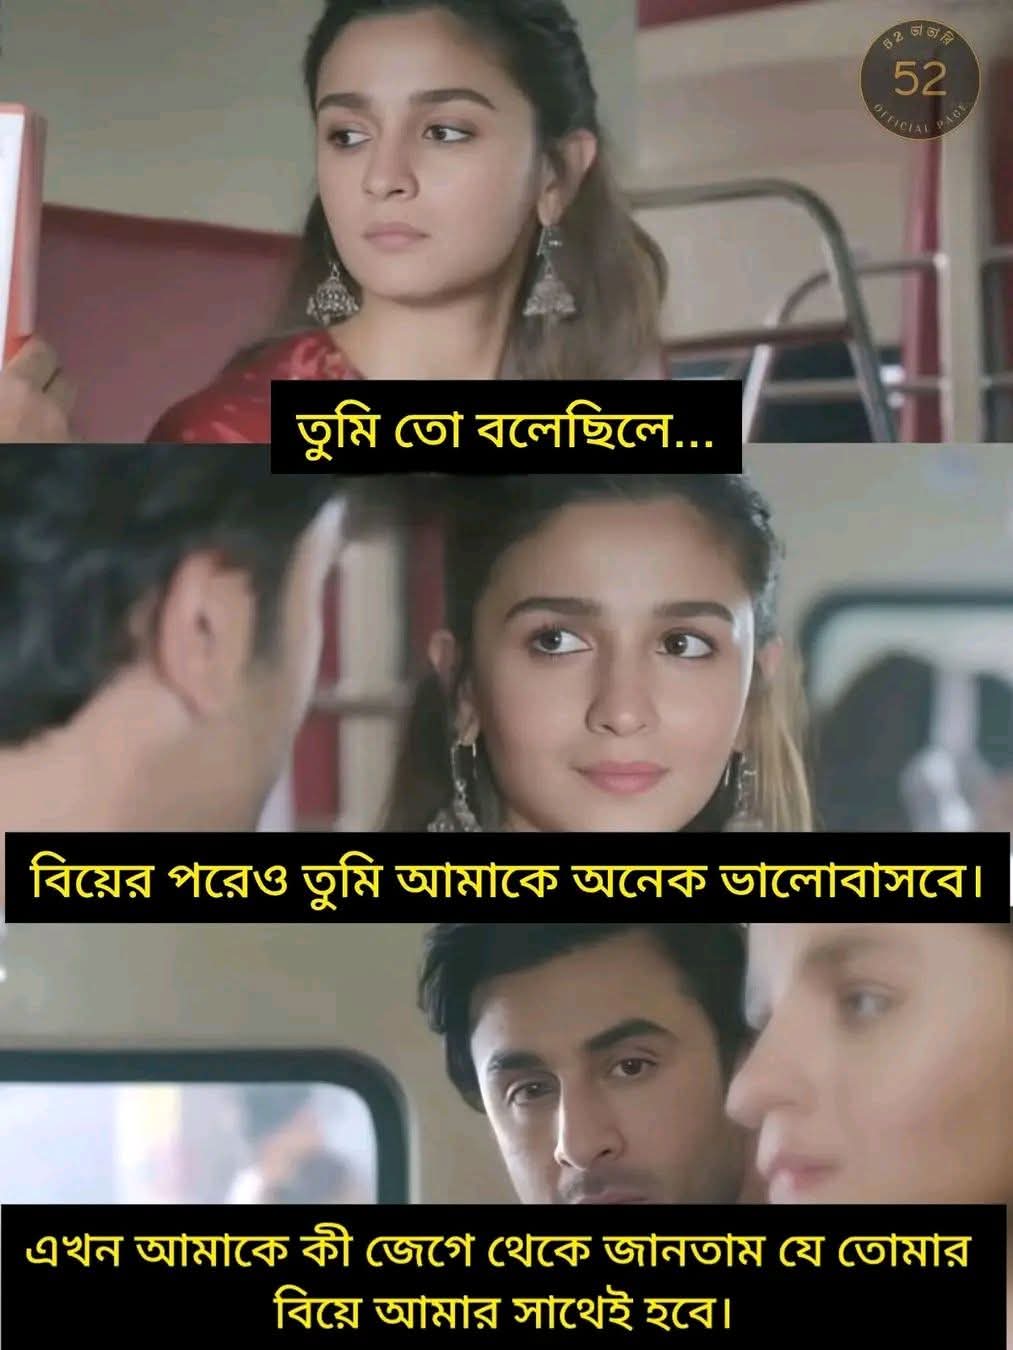
Text: তুমি তো বলেছিলে...
বিয়ের পরেও তুমি আমাকে অনেক ভালোবাসবে।
এখন আমাকে কী জেগে থেকে জানতাম যে তোমার বিয়ে আমার সাথেই হবে।
Label: Non Hate